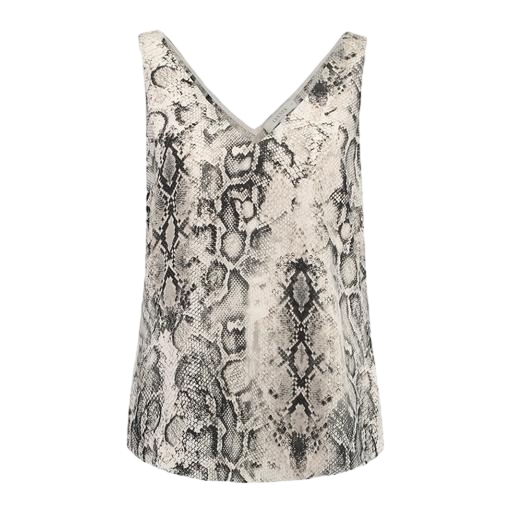
billie blossom silver snake printed shell top, black v-neck printed tank top, black python-print top, white background